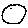
Label: moon